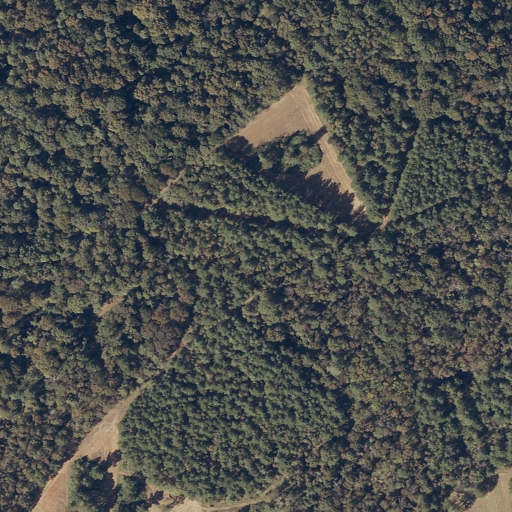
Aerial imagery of mountain in Alabama named McKinney Mountain containing deciduous forest, evergreen forest, mixed forest, shrub, and pasture